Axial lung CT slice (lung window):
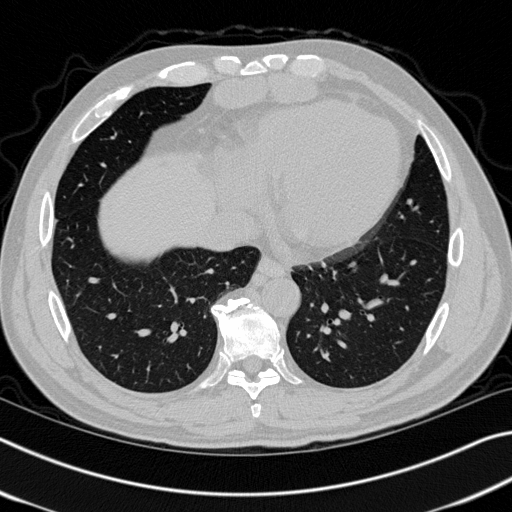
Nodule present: no